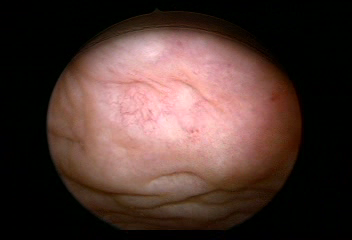
Modality: WLC
Class: Normal mucosa
Bladder cancer association: No